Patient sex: M
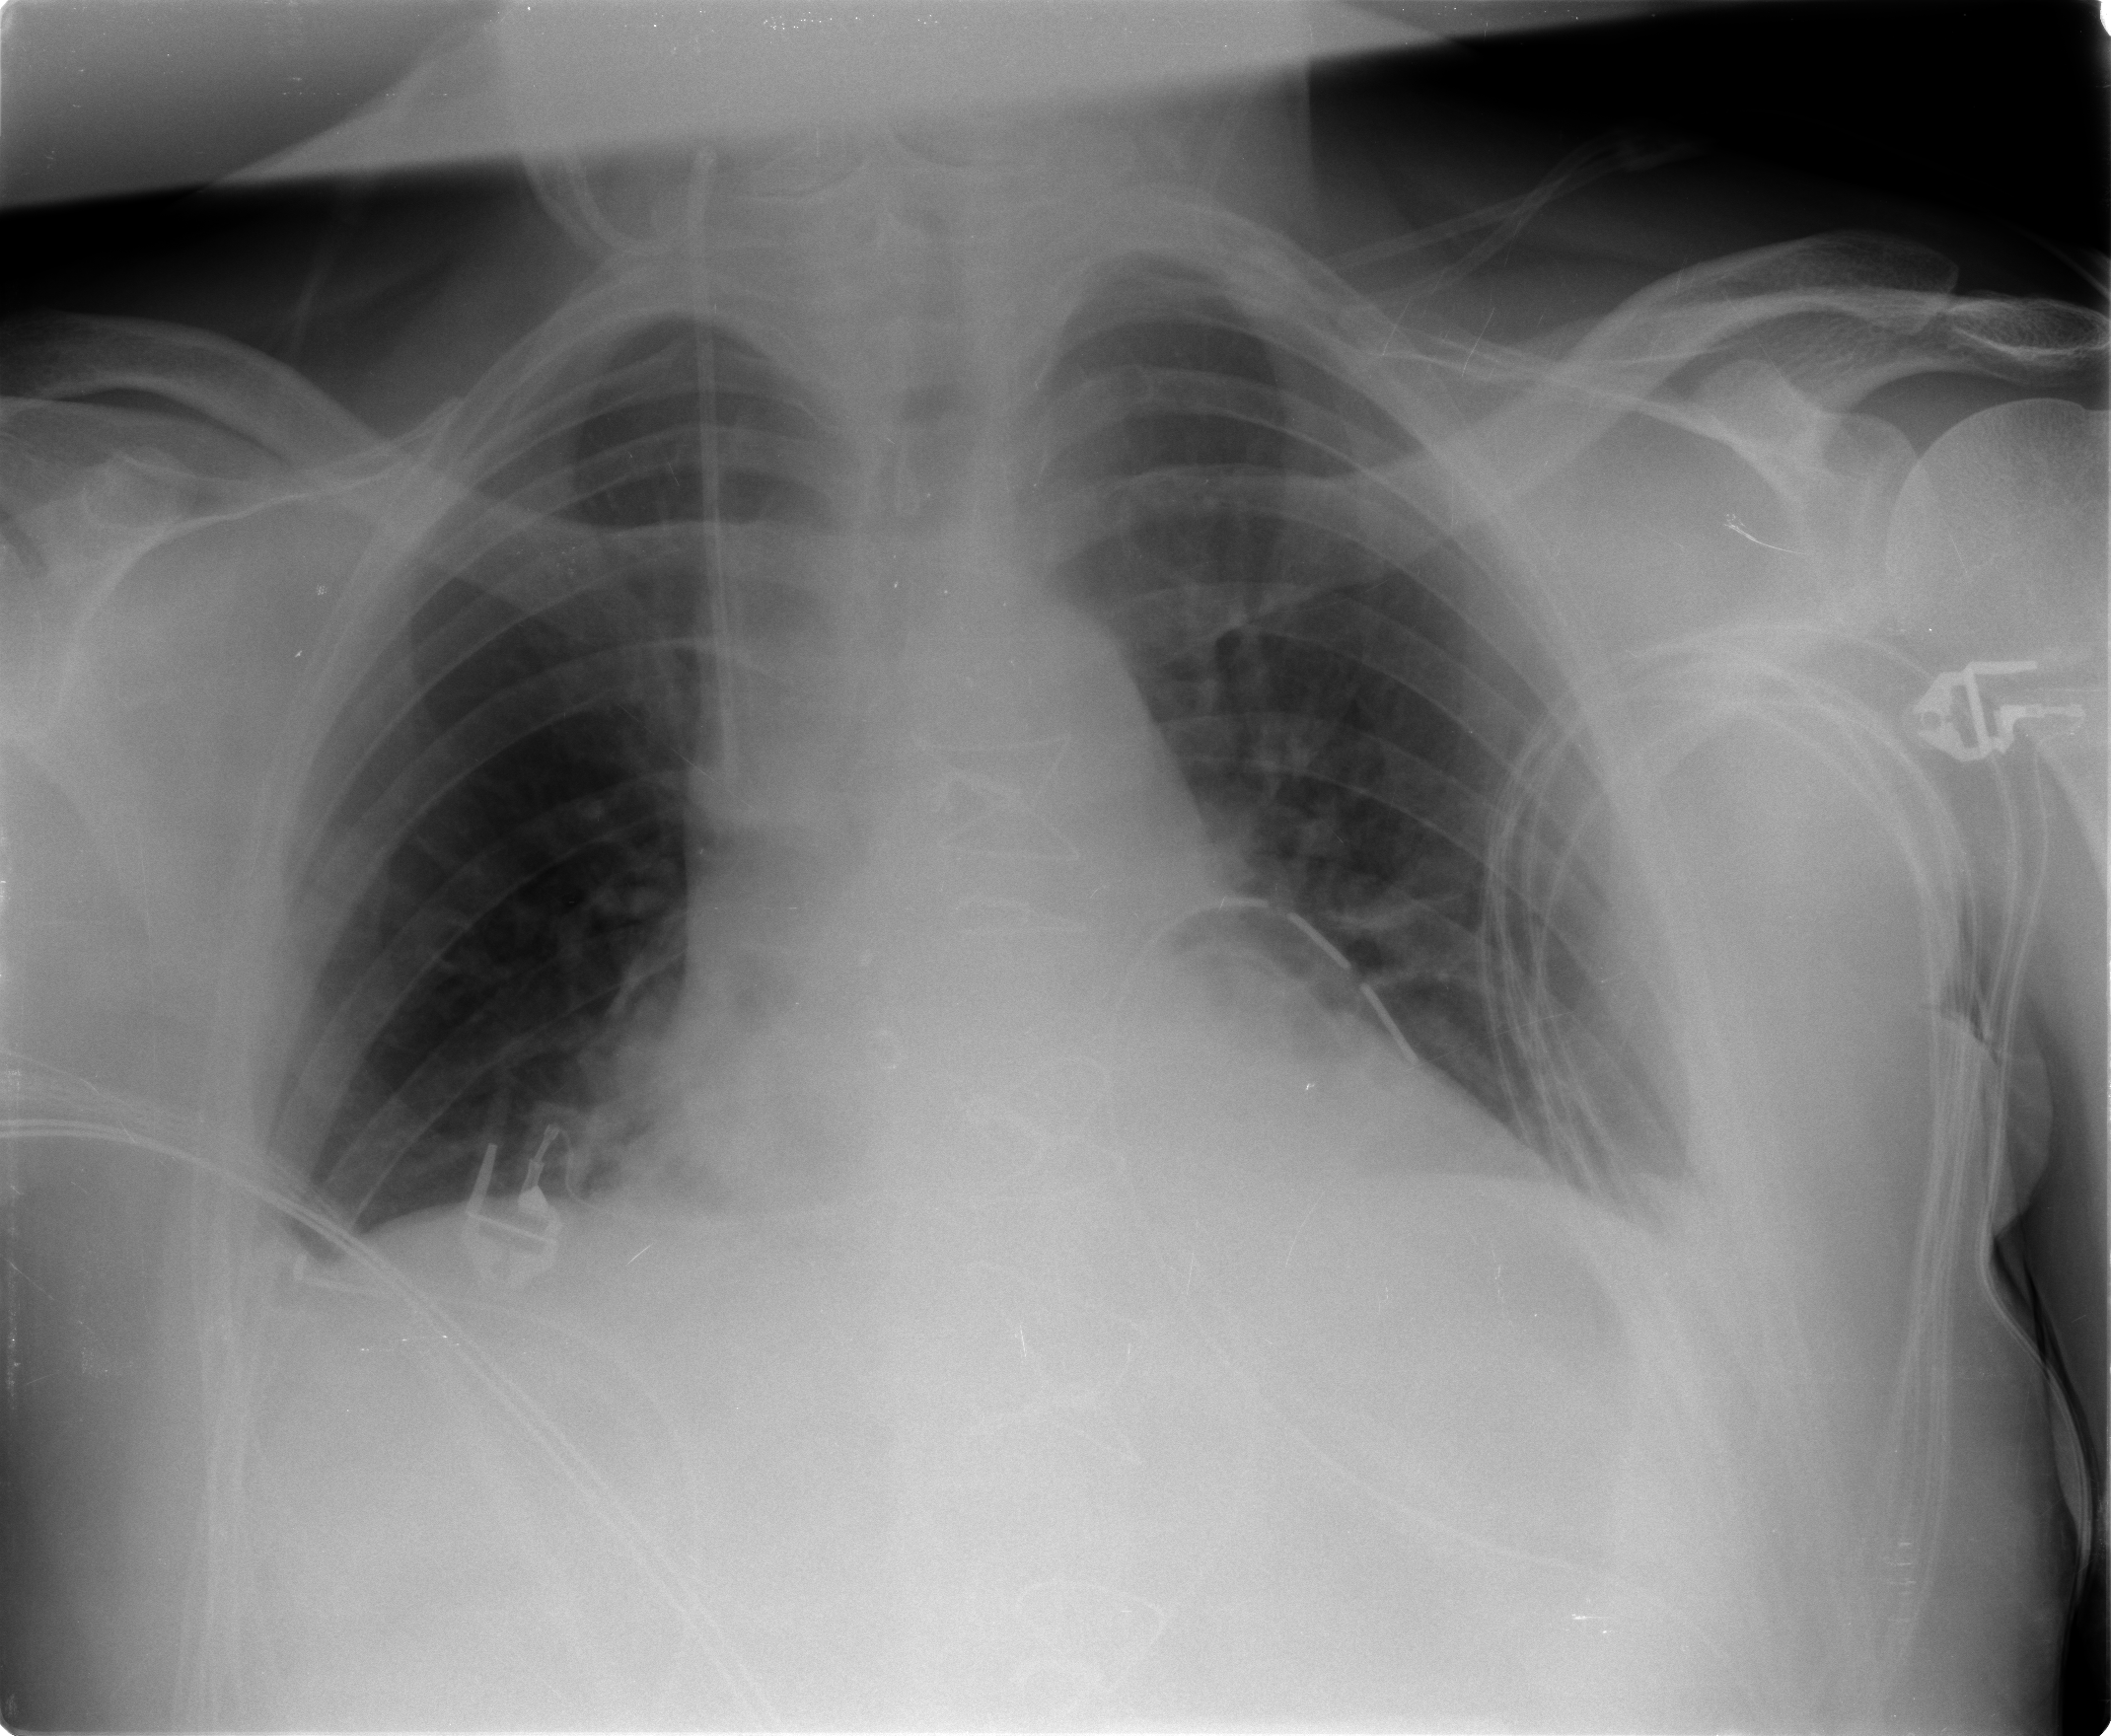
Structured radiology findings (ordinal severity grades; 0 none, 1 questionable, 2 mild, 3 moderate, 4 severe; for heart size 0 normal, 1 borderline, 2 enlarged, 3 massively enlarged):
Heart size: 0
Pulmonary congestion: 0
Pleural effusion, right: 1
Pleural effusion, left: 1
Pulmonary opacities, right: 0
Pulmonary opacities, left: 0
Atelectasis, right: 0
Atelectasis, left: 0